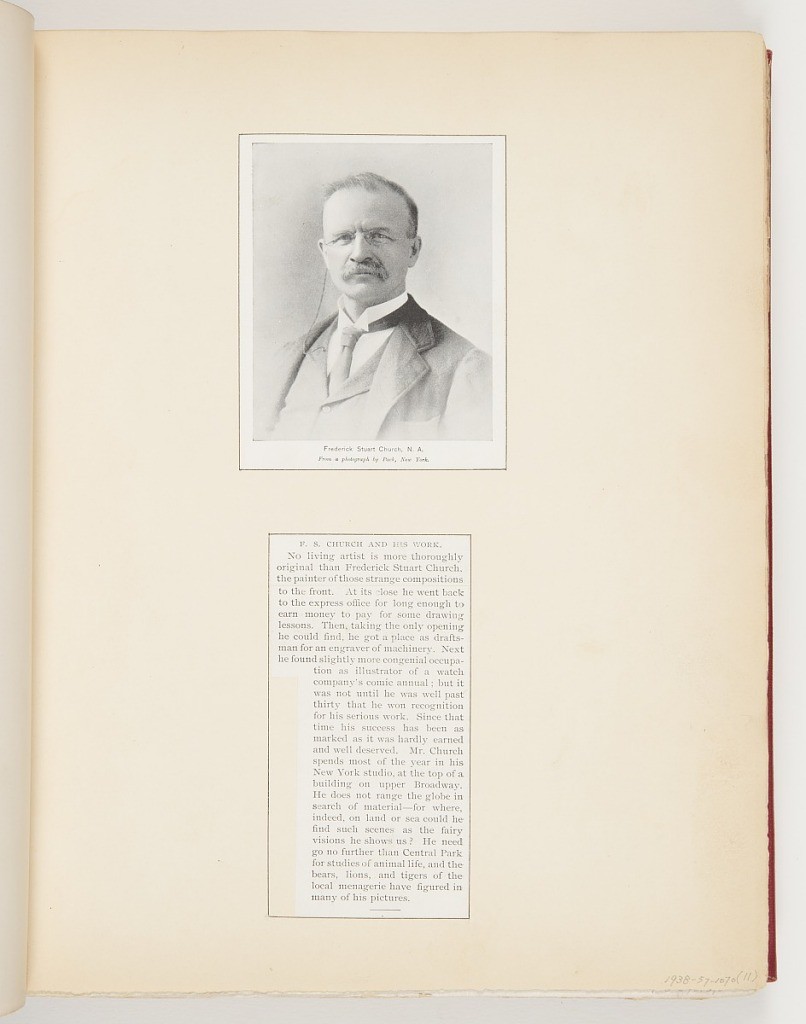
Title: F.S. Church and His Work
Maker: Frederick Stuart Church, American, 1842–1924
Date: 1894
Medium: Printed in black ink on paper
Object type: Ephemera
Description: Clipping of article and photograph of Frederick Stuart Church for Munsey's Magazine.